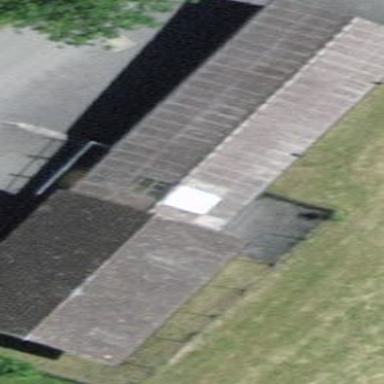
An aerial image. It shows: Warehouse.